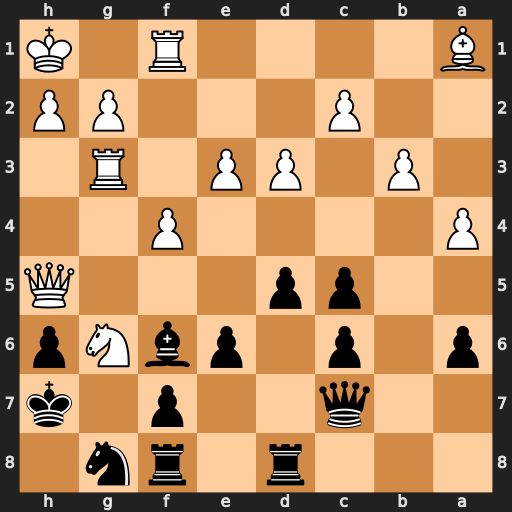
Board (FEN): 3r1rn1/2q2p1k/p1p1pbNp/2pp3Q/P4P2/1P1PP1R1/2P3PP/B4R1K
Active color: b
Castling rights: -
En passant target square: -
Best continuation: fxg6 Qxg6+ Kh8 Bxf6+ Rxf6